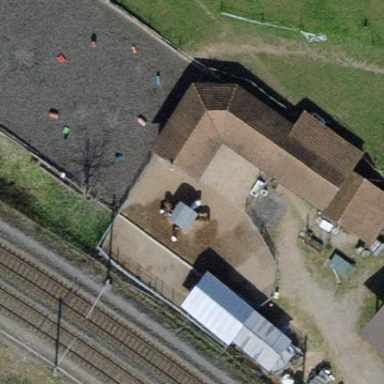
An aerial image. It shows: Stables are shown in the image.